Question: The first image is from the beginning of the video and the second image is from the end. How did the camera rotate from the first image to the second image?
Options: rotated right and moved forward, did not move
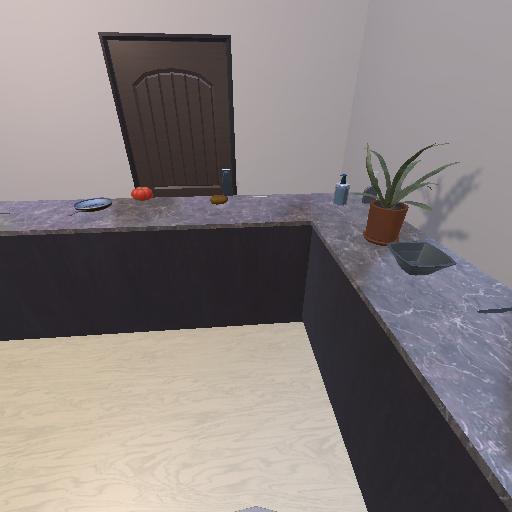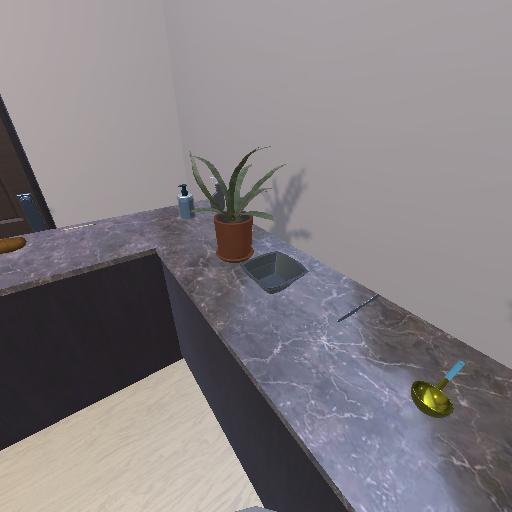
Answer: rotated right and moved forward